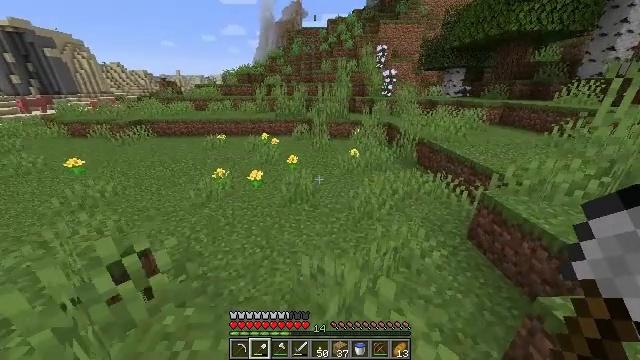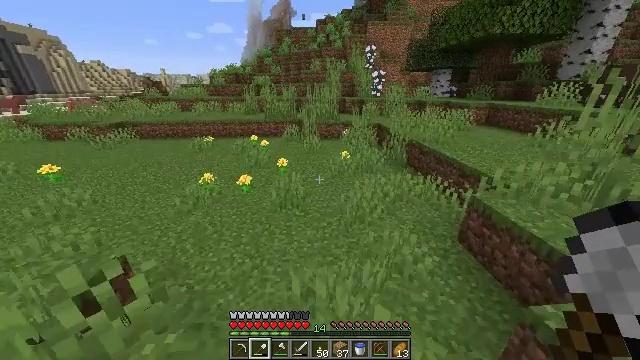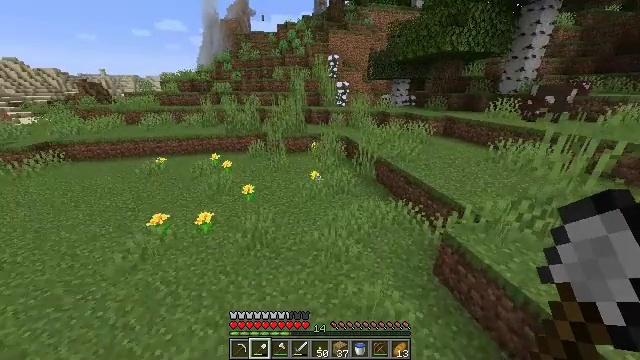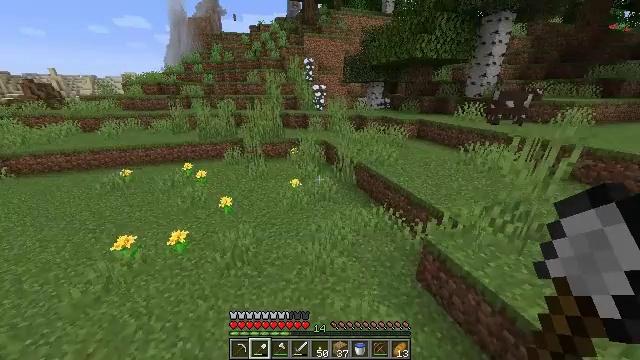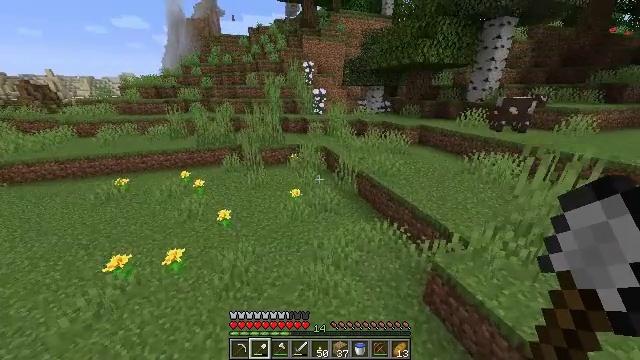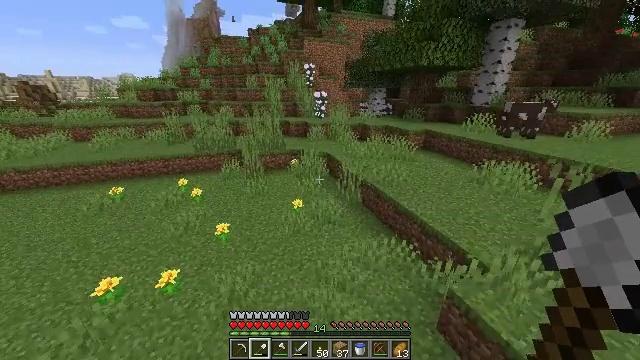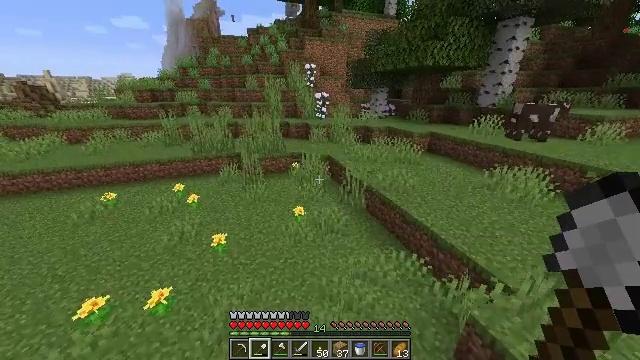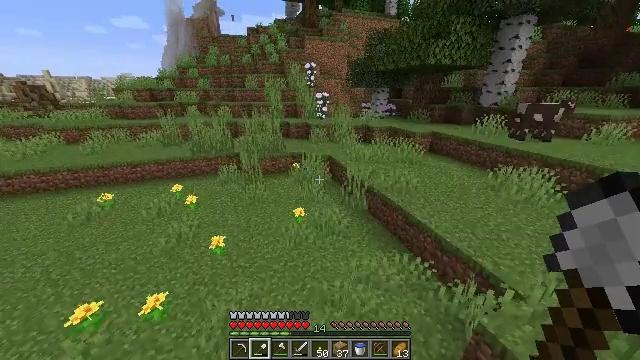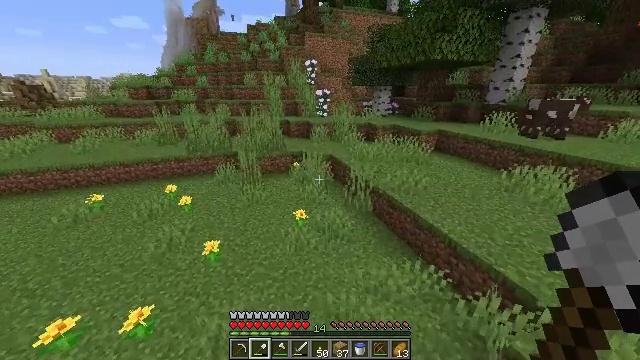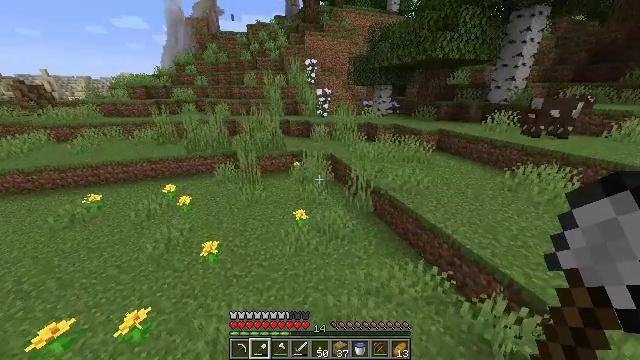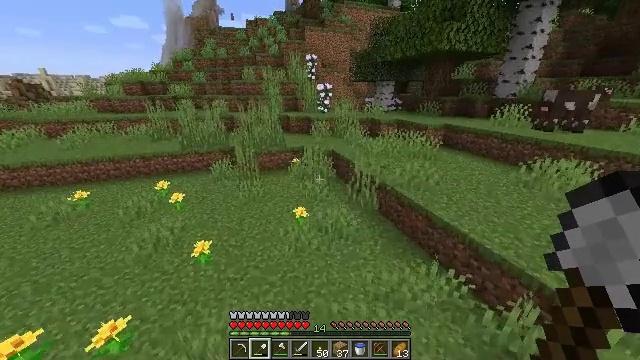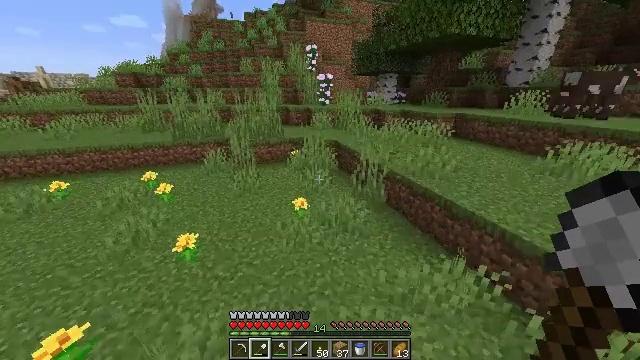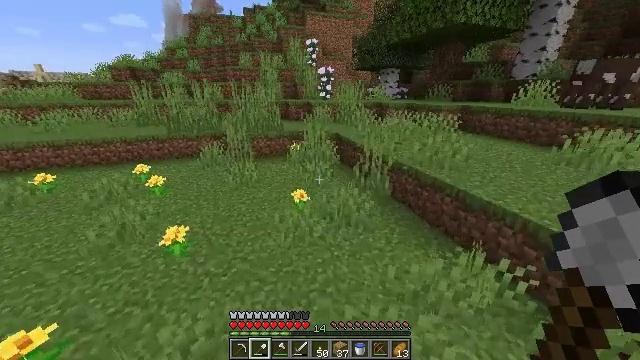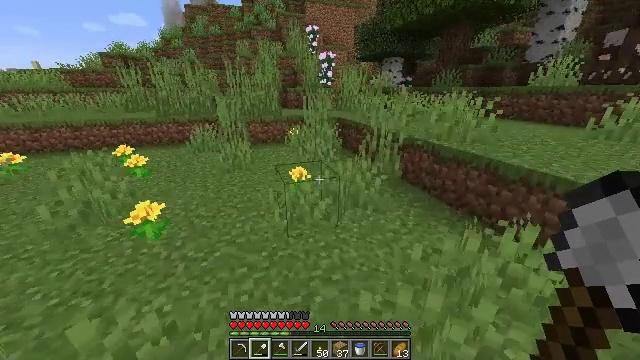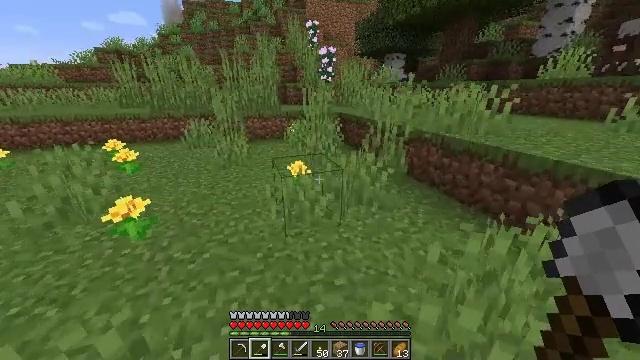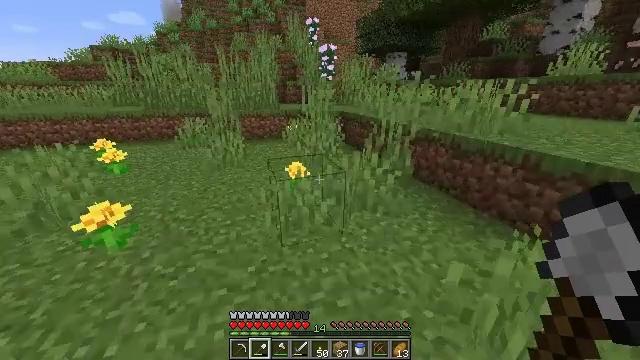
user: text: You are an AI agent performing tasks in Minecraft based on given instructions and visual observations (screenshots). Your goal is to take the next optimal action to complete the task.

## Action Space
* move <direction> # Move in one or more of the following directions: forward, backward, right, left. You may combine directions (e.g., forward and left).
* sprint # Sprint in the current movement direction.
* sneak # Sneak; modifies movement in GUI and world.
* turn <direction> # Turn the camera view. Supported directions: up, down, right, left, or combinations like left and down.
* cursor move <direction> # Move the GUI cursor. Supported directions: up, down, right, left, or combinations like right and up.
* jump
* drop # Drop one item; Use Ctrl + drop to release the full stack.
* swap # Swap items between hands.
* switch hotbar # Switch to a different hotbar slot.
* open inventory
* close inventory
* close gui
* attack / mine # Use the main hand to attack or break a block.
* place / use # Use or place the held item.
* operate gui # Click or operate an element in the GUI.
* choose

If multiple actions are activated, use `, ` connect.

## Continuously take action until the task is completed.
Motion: motion action
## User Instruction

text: Harvest the peony for decoration.
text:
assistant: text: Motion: move forward, sprint, turn right, jump
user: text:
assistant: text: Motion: move forward, sprint, turn right, jump
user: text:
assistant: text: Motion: move forward, sprint, turn right, jump
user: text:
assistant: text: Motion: move forward, sprint, jump
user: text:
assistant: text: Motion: move forward, sprint, jump
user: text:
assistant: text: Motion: move forward, sprint
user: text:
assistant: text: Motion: move forward, sprint
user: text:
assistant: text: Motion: move forward, sprint
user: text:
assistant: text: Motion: move forward, sprint
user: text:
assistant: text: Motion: move forward, sprint
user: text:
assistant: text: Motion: move forward, sprint
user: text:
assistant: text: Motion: move forward, sprint
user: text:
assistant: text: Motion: move forward, sprint
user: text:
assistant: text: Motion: move forward, sprint
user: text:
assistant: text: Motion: move forward, sprint
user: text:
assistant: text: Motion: move forward, sprint
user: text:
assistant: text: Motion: move forward, sprint, jump
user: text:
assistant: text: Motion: move forward, sprint, jump
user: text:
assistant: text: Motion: move forward, sprint, jump
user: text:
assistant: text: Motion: move forward, sprint, jump
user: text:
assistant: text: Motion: move forward, sprint, jump
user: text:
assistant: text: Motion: move forward, sprint, jump
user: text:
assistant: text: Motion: move forward, sprint
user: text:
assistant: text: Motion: move forward, sprint
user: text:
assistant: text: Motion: move forward, sprint
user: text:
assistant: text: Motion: move forward, sprint
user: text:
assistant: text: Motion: move forward, sprint
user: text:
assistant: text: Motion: move forward, sprint
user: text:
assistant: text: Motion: move forward, sprint, turn right
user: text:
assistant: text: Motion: move forward, sprint, turn right